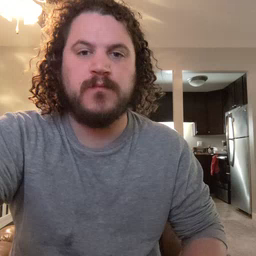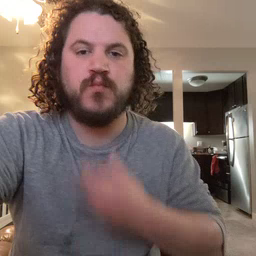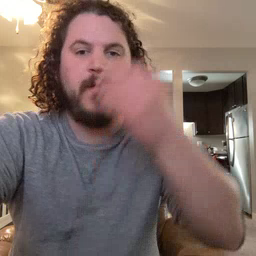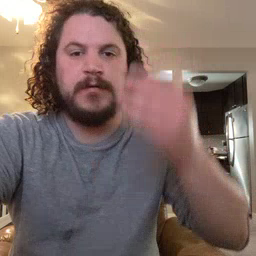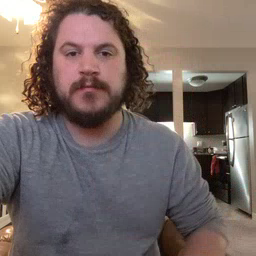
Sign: giraffe